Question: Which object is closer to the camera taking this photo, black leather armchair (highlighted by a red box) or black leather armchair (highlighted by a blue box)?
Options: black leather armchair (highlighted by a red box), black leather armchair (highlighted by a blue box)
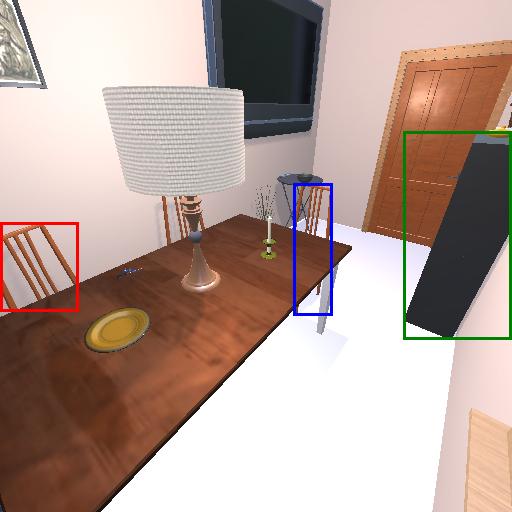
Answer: black leather armchair (highlighted by a red box)